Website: macys
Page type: billing-address
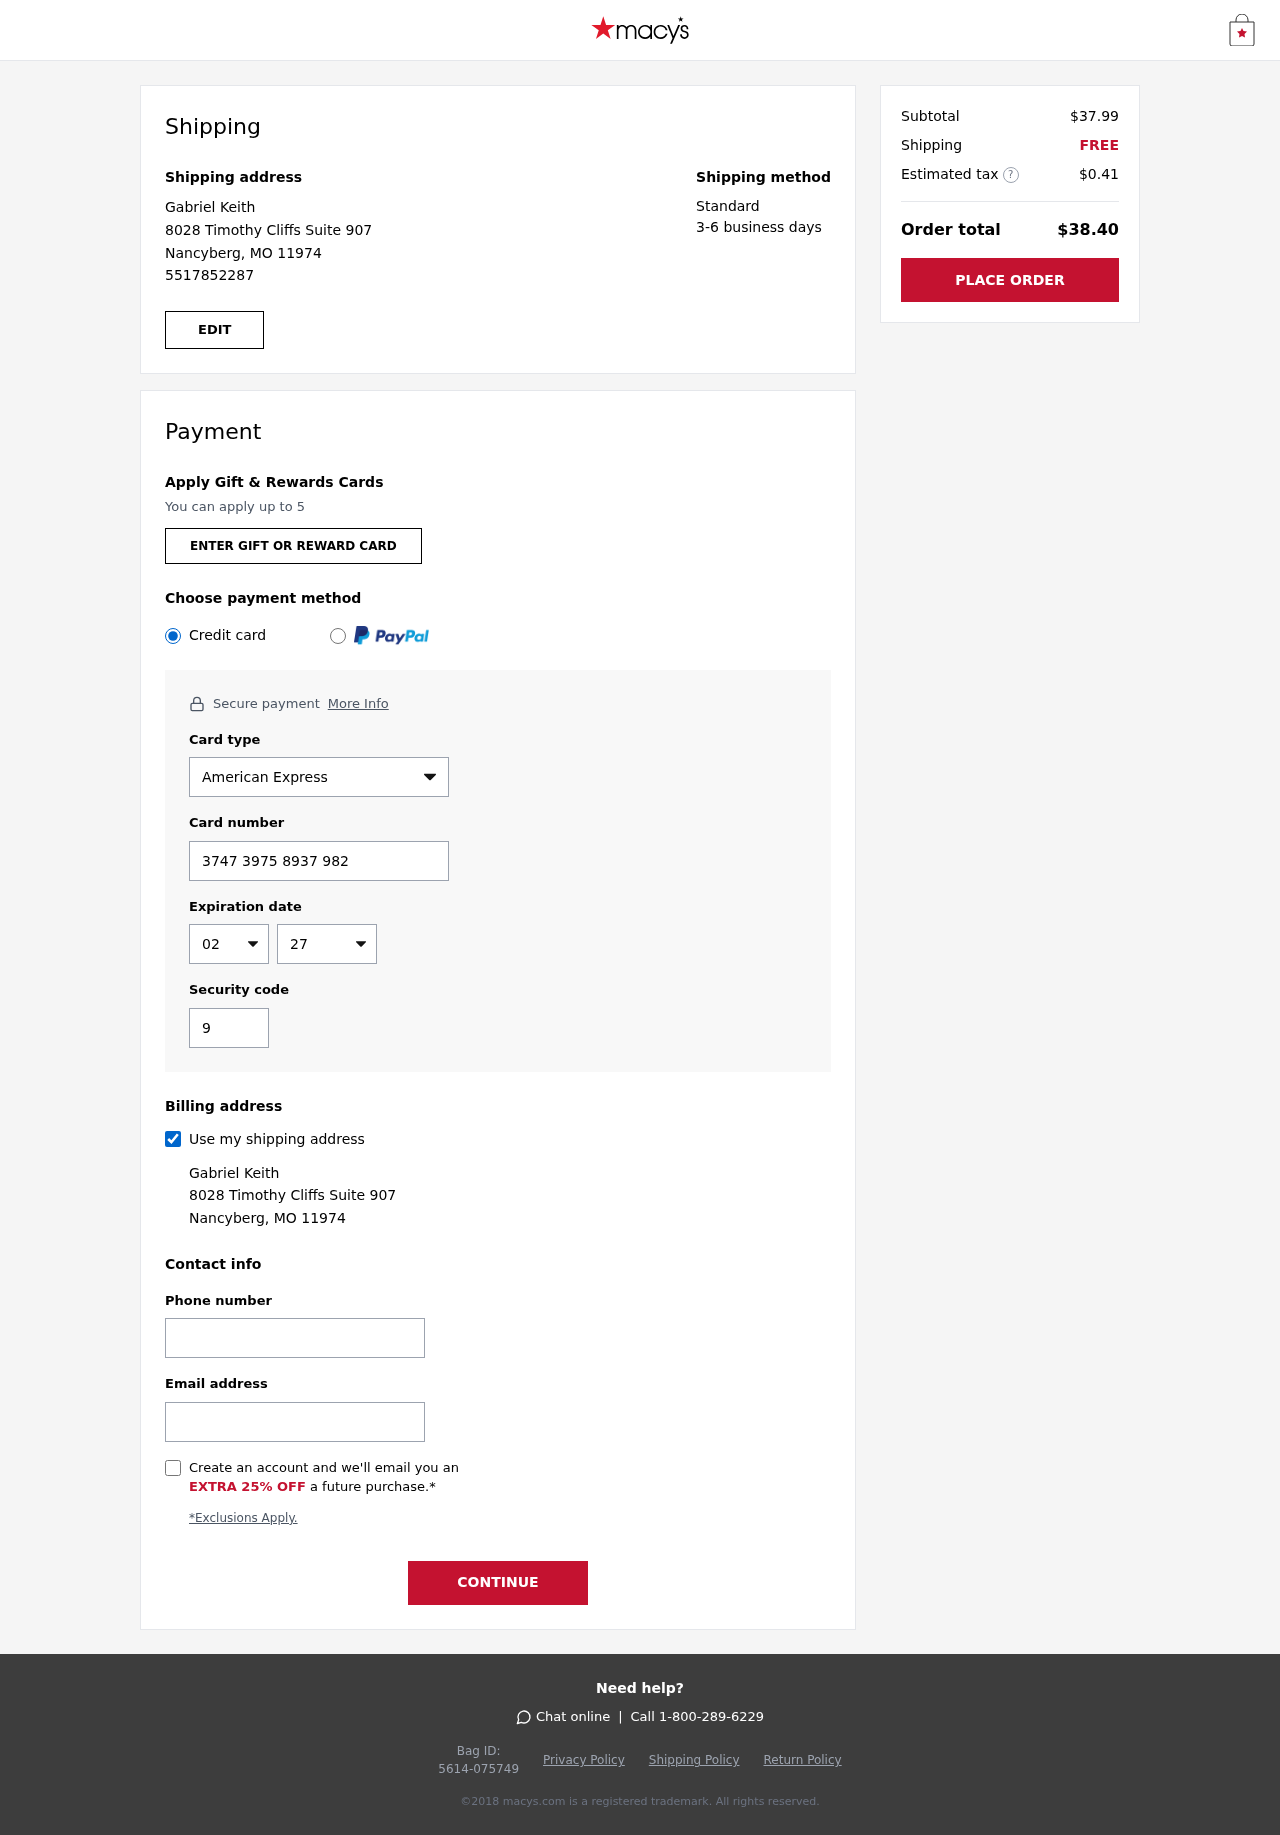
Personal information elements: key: PII_CARD_CVV
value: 9591
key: PII_CARD_EXPIRY_MONTH
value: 02
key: PII_CARD_EXPIRY_YEAR
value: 27
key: PII_CARD_NUMBER
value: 3747 3975 8937 982
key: PII_CARD_TYPE
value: American Express
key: PII_EMAIL
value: gabriel_keith@gmail.com
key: PII_FULLNAME
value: Gabriel Keith
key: PII_PHONE
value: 5517852287
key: PII_STREET
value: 8028 Timothy Cliffs Suite 907
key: PII_CITY_STATE_ZIP
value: Nancyberg, MO 11974
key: PII_FIRSTNAME
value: Gabriel
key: PII_LASTNAME
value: Keith
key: PII_FULLNAME2
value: Gabriel Keith
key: PII_FULLNAME3
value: Gabriel Keith
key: PII_FIRSTNAME2
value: Gabriel
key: PII_FIRSTNAME3
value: Gabriel
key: PII_LASTNAME2
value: Keith
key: PII_LASTNAME3
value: Keith
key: PII_FIRSTNAME_DERIVED
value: Gabriel
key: PII_LASTNAME_DERIVED
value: Keith
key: PII_FULLNAME_DERIVED
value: Gabriel Keith
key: PII_NAME_FULL_DERIVED
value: Gabriel Keith
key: PII_PHONE2
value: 5517852287
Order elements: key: ORDER_SUBTOTAL
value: $37.99
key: ORDER_SHIPPING_COST
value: FREE
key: ORDER_TAX
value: $0.41
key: ORDER_TOTAL
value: $38.40